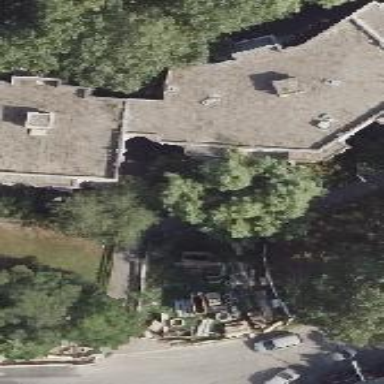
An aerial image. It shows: Apartment building with flat roof.